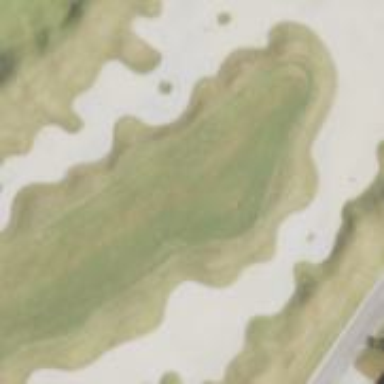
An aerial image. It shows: Golf bunker filled with natural sand.